Platform: macOS
Application: Arc Browser
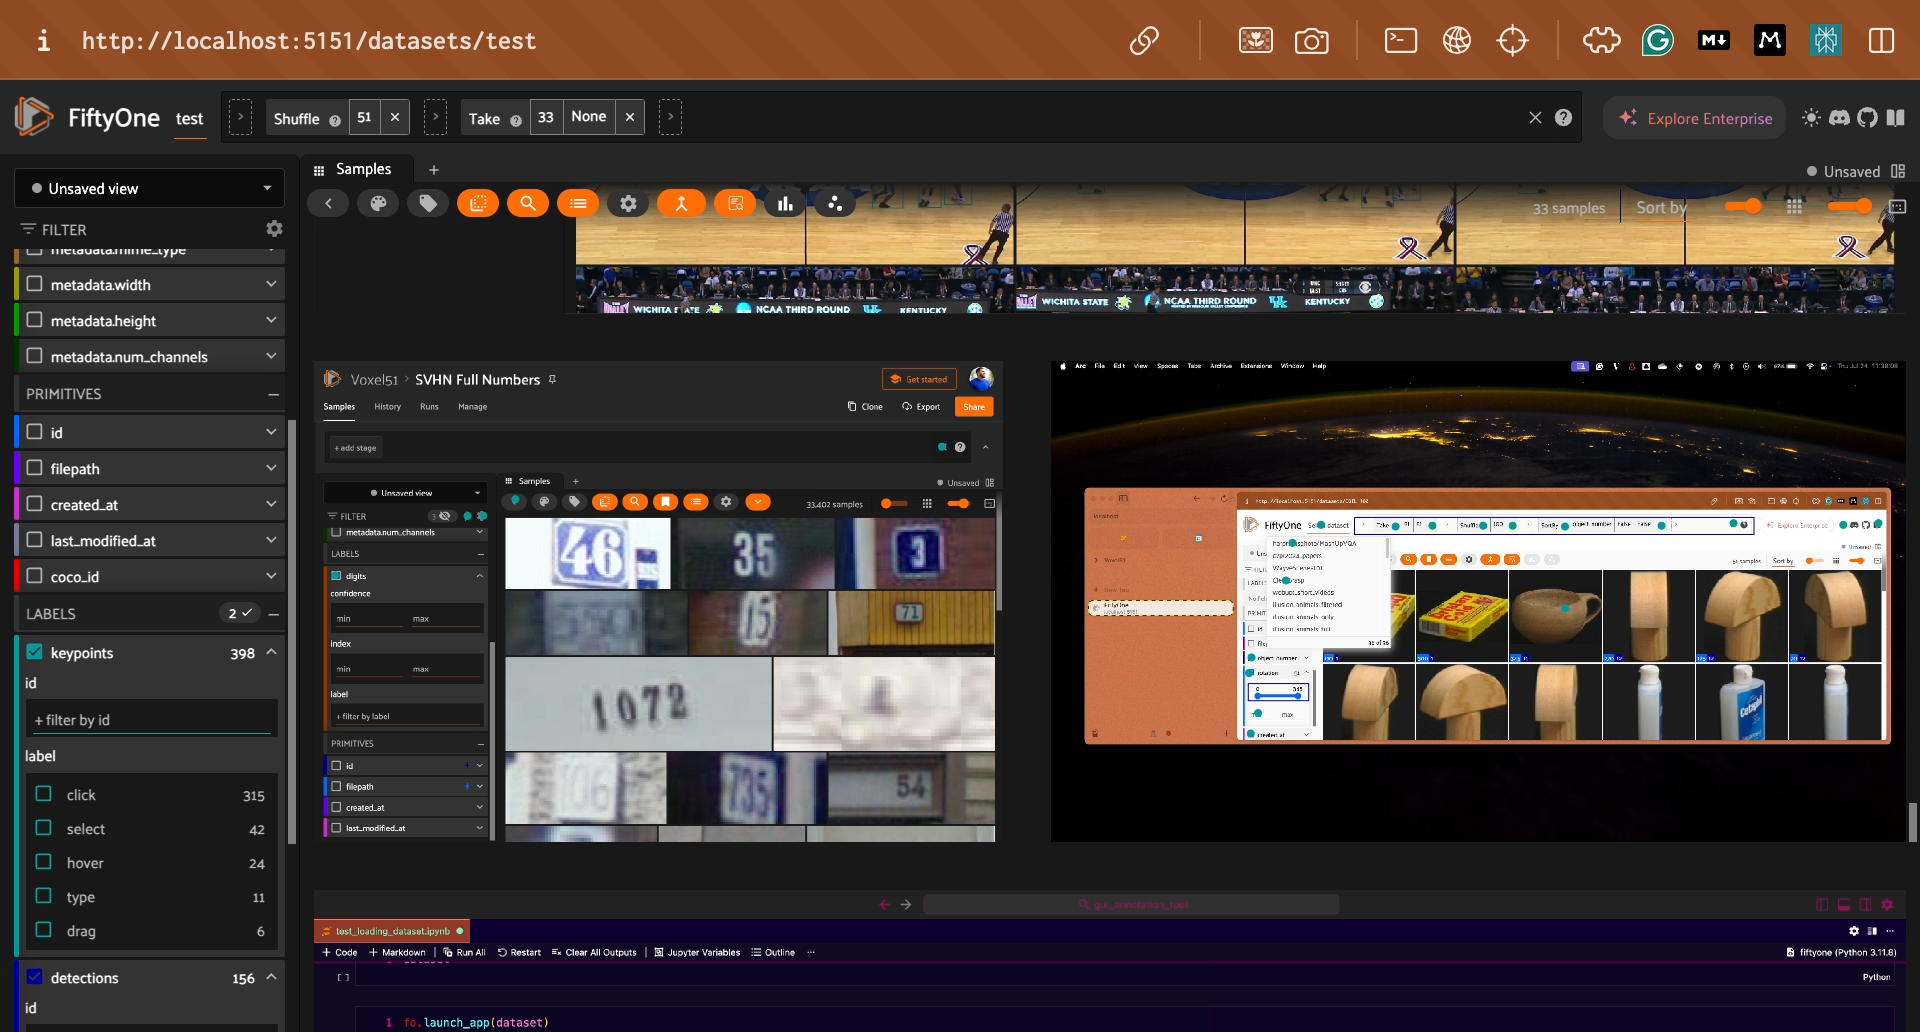
task_description: Where can I find the number of detection labels in the current view?
action_type: hover
element_info: Text
steps_since_start: 1